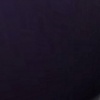
Label: space